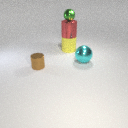
small brown metal cylinder in front of large yellow rubber cylinder